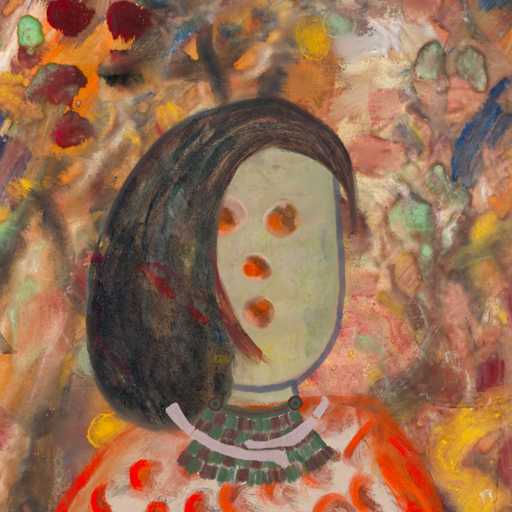
Background: Mother_And_Son_Mother, Head And Neck Front: Hill_Girl, Face Front: Rupkatha, Bust: Rupkatha, Hair Front: Gypsy_Mother, Head Accessory: Blank, Second Necklace: After_Raid, Necklace: Hypocrite_2, Baby: Blank